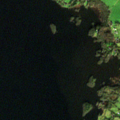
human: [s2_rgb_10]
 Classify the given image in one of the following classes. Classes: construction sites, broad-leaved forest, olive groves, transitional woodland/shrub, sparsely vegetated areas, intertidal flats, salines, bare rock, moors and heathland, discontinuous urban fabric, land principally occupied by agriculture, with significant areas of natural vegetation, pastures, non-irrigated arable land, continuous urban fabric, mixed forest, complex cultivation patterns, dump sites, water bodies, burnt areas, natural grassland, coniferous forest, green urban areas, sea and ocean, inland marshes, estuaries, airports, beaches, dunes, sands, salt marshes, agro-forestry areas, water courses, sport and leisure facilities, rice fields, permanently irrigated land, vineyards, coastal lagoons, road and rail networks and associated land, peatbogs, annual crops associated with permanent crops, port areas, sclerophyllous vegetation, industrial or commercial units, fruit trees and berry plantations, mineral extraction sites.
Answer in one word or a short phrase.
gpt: pastures, land principally occupied by agriculture, with significant areas of natural vegetation, water bodies